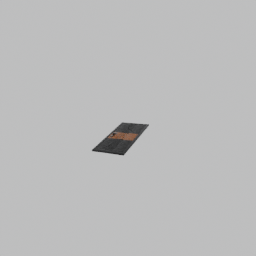
Label: architecture